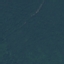
Land use / land cover class: Forest